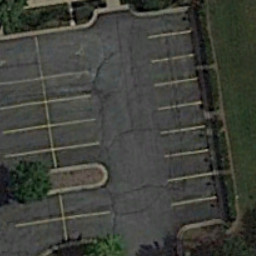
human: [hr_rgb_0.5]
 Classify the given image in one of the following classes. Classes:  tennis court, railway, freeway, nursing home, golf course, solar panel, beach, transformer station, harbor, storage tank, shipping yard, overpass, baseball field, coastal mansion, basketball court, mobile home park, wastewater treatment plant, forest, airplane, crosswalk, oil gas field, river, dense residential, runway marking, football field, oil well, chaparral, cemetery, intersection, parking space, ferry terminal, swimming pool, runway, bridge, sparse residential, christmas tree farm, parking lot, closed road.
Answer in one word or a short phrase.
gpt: parking space